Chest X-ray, AP view. Patient: 63 years old, sex F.
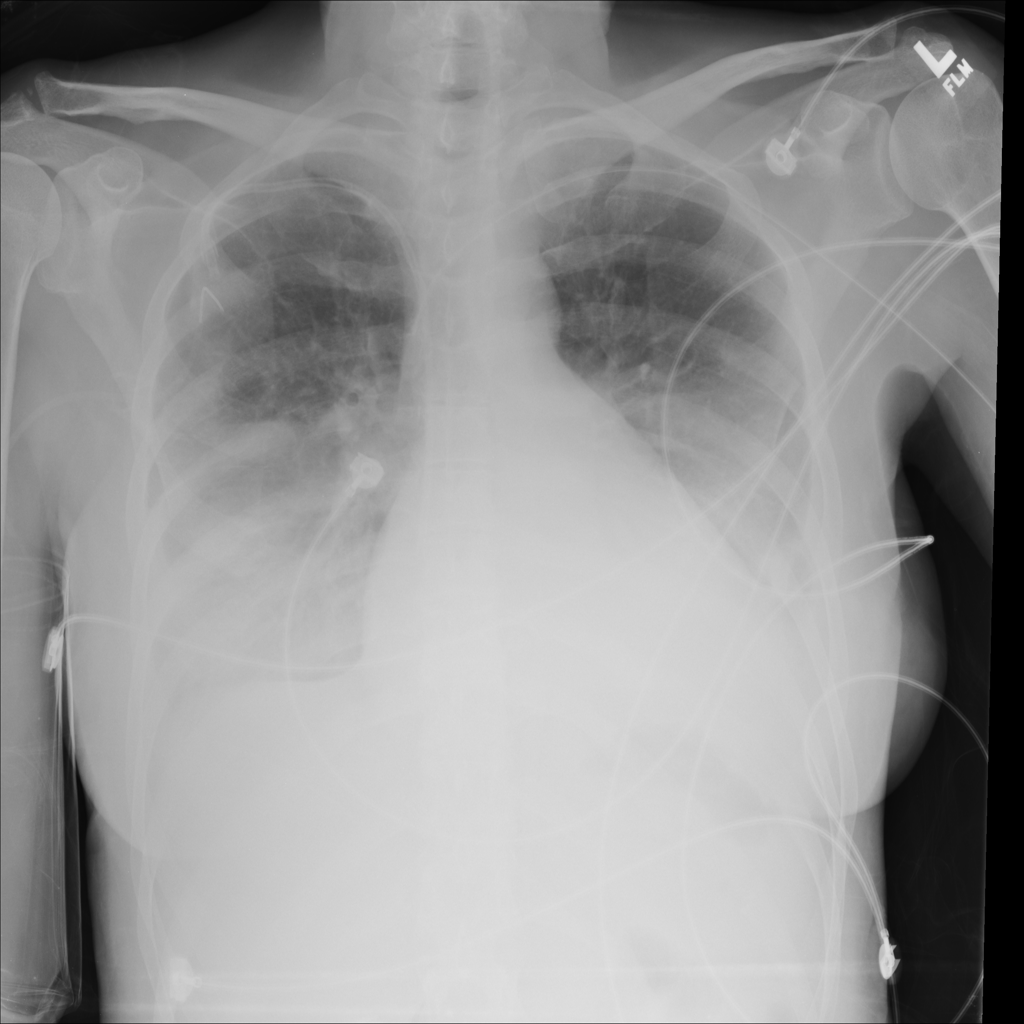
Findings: No Finding